Interaction volume radius: 5 \u00c5
Interaction volume height: 50 \u00c5
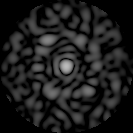
Disorder parameter: 0.8385